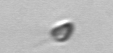
Label: Pyramimonas